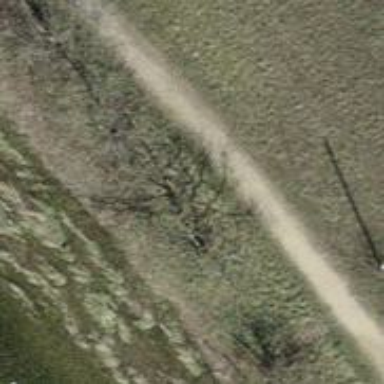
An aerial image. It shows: Unpaved footway.